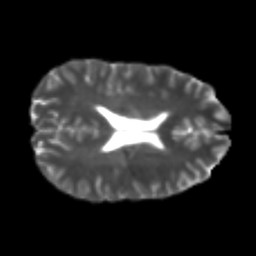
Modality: T2w
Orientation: axial
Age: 23
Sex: male
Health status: healthy
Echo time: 0.074 s